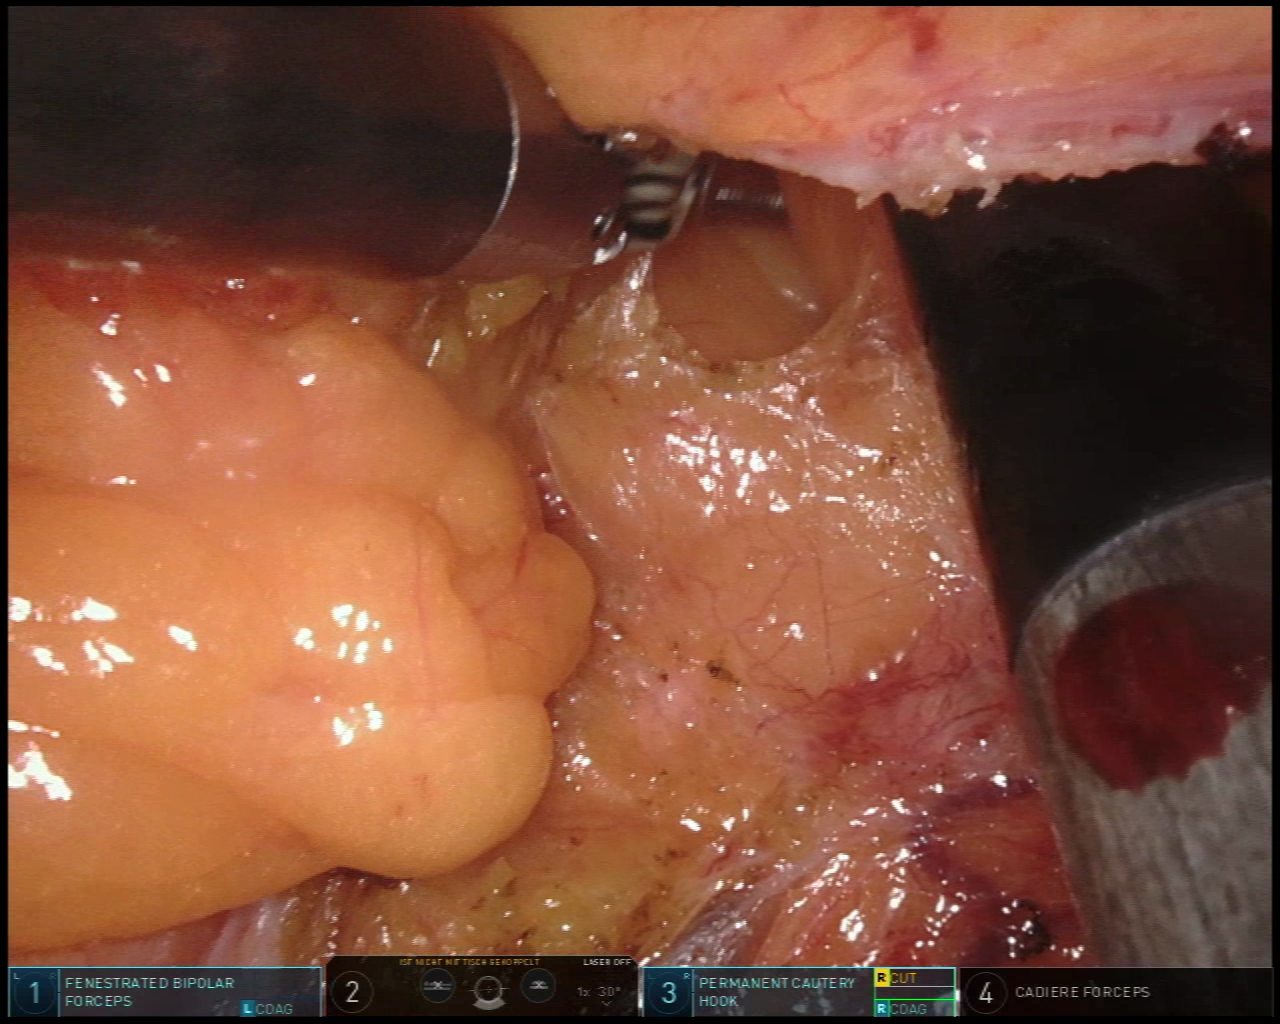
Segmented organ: pancreas
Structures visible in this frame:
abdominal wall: no
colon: no
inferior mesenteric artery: no
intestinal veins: no
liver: no
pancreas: yes
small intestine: no
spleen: no
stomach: no
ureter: no
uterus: no
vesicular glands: no